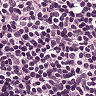
Metastatic tissue present: no